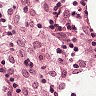
Metastatic tissue present: no